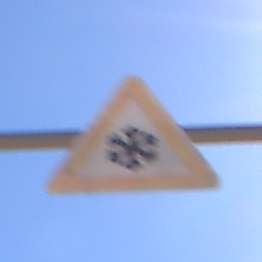
Verkehrszeichen: SchneeOderEisglaette
Umgebung: Outdoor, RoadRail
Tageszeit: MorningAfternoon
Wetter: Clear
Licht: Natural
Jahreszeit: NotSpecified
Kontrast: HighContrast